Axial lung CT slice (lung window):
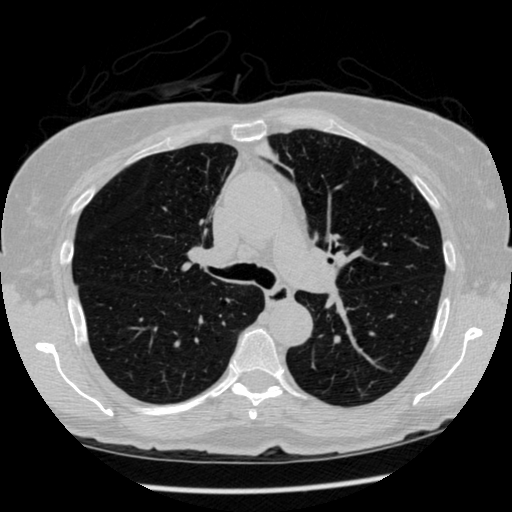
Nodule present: no